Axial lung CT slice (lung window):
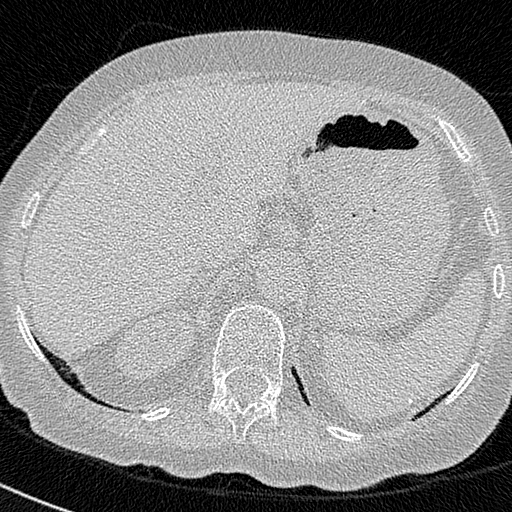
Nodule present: no